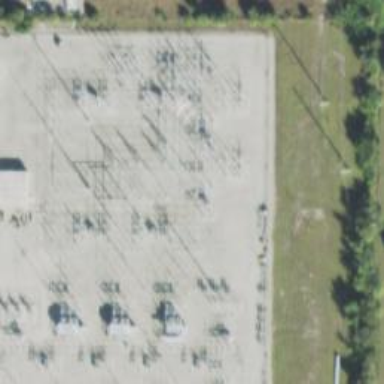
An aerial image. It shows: Switch used for power control.